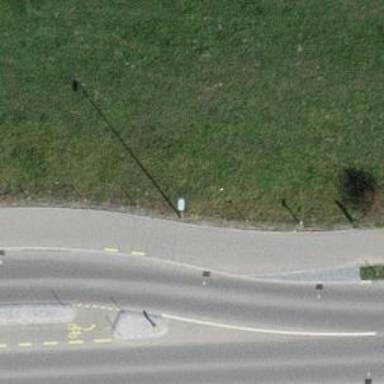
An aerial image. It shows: Cycleway.